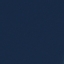
Land use / land cover: SeaLake